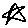
Label: star